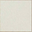
Piece: xx